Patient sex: M
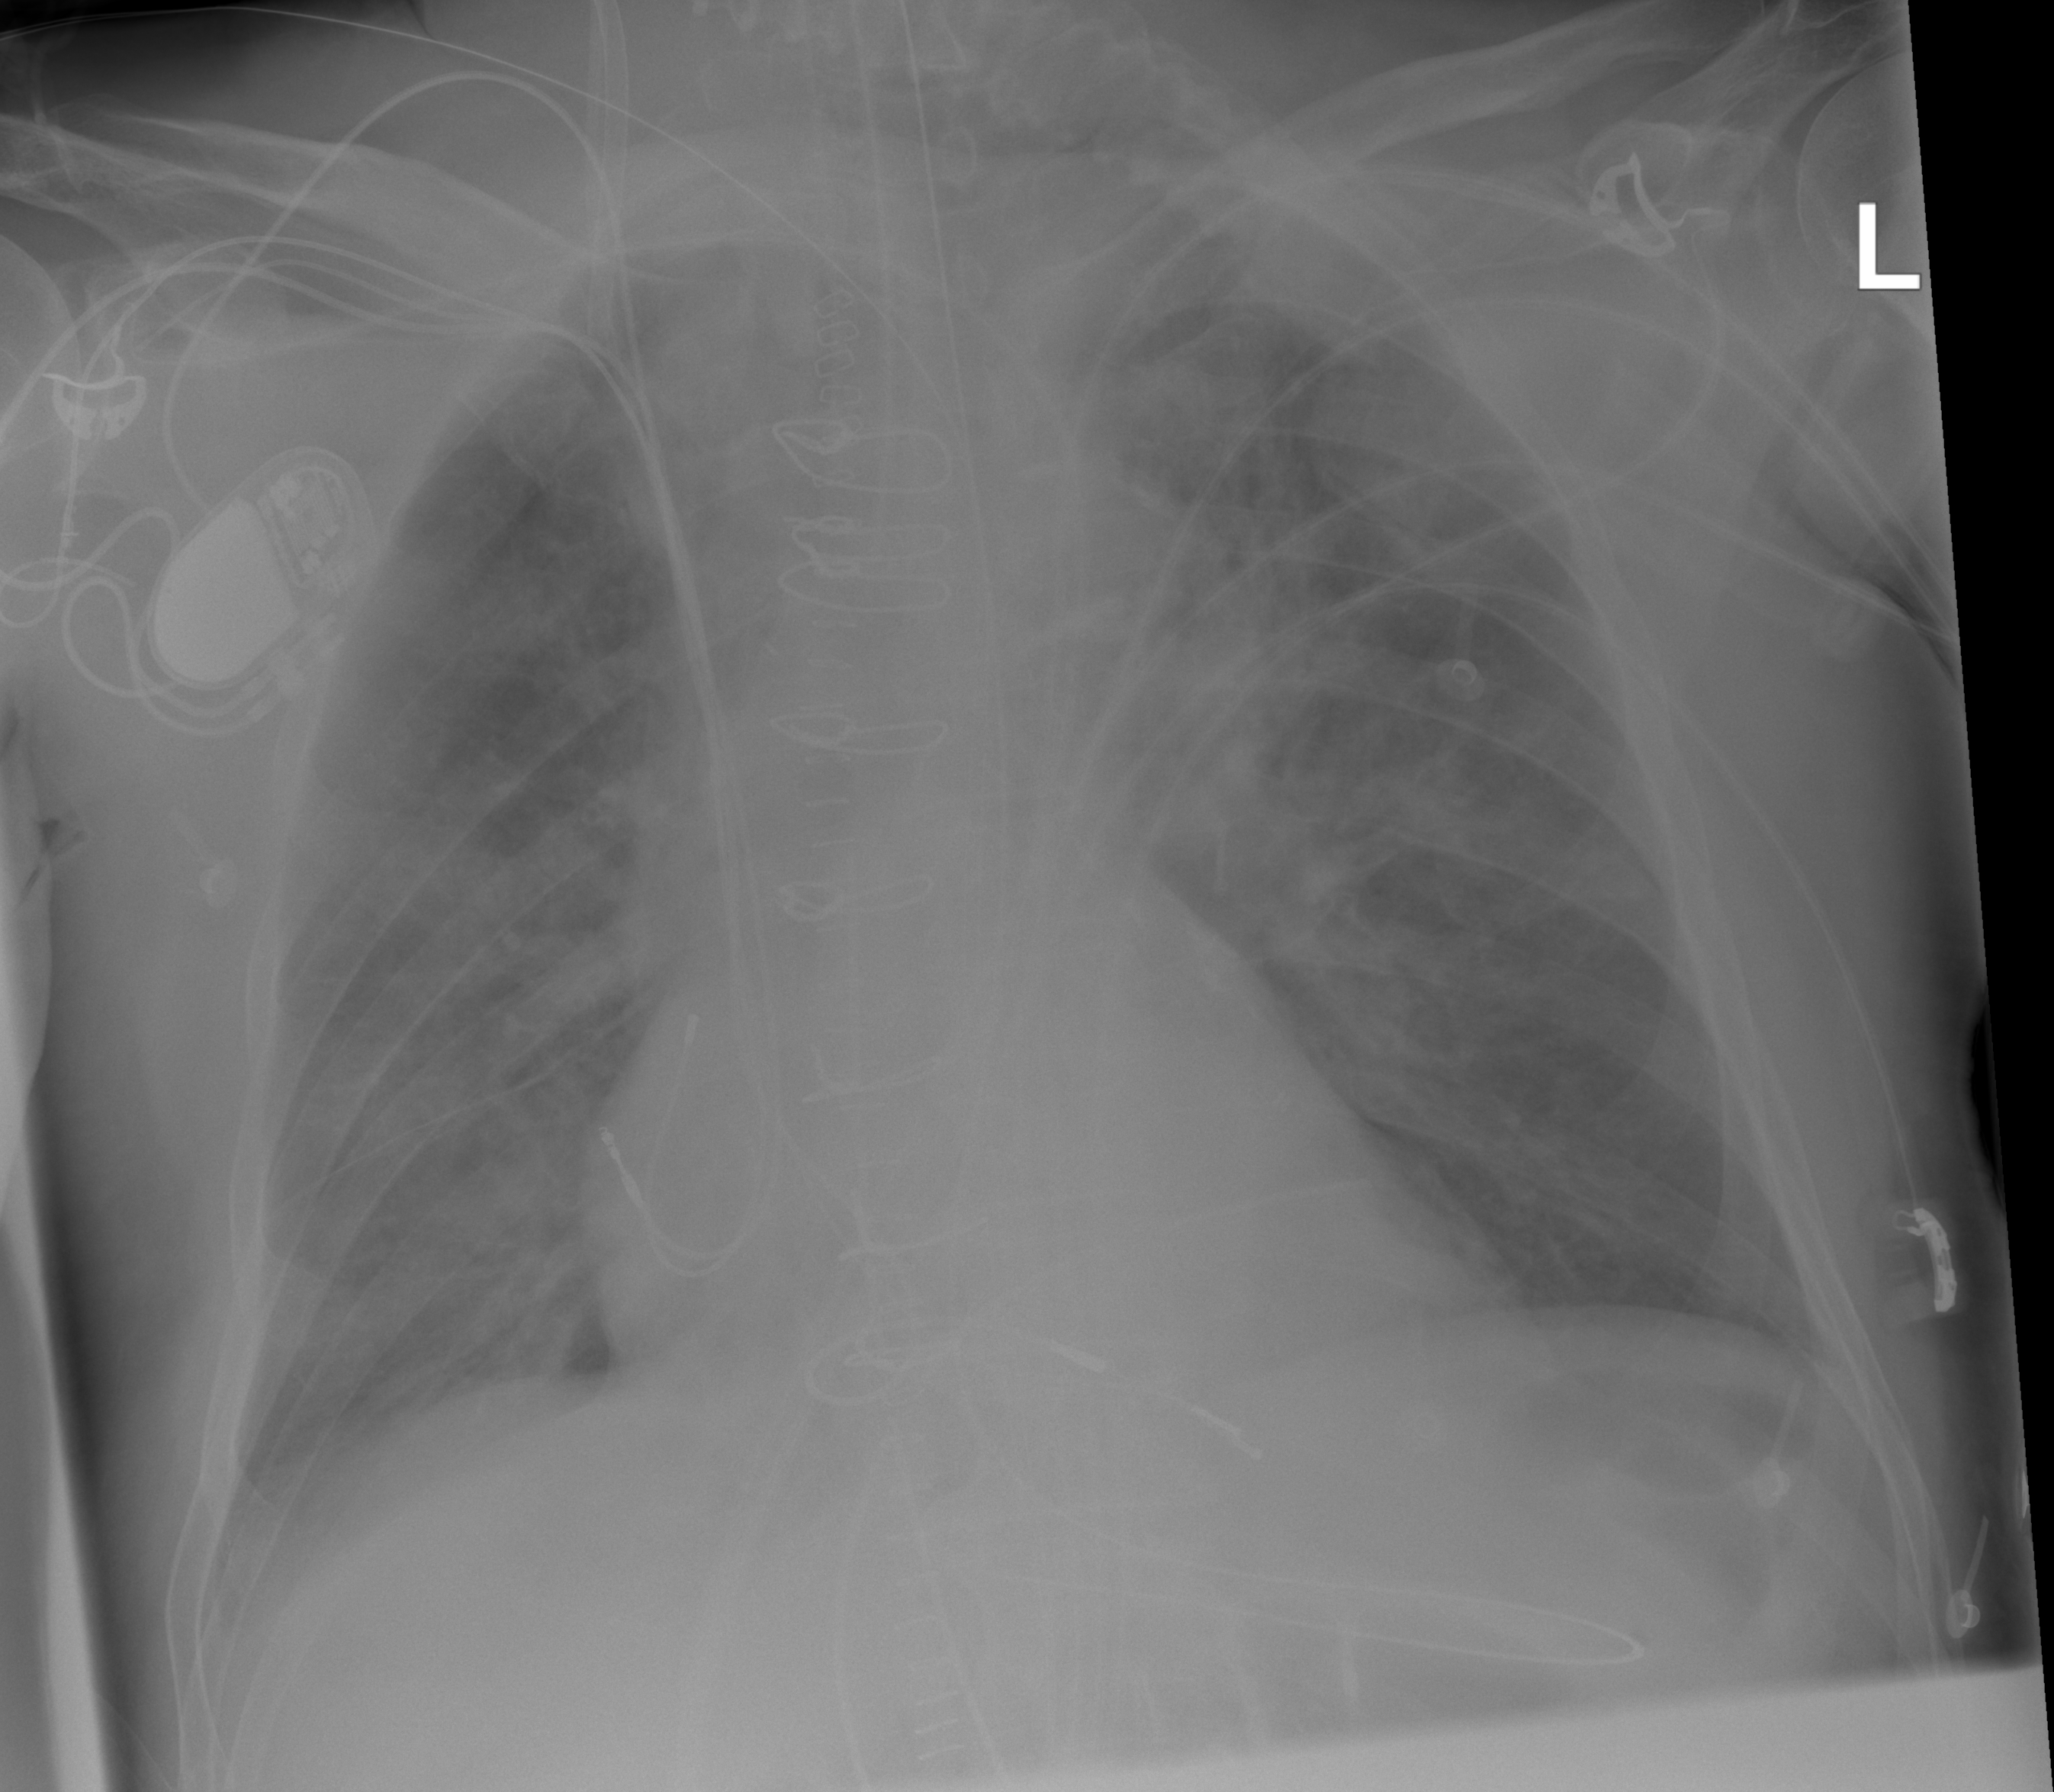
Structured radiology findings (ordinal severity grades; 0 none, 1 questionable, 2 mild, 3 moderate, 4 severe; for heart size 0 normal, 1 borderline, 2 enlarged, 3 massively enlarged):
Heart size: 1
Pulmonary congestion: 1
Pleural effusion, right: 2
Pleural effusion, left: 0
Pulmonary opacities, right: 0
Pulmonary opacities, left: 2
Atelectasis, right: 0
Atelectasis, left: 2